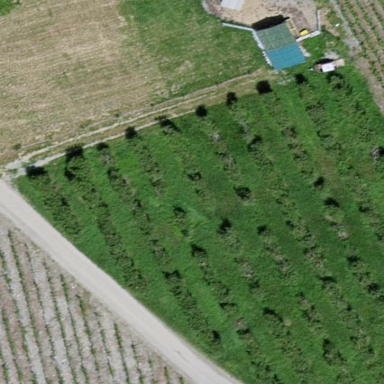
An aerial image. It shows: Orchard.